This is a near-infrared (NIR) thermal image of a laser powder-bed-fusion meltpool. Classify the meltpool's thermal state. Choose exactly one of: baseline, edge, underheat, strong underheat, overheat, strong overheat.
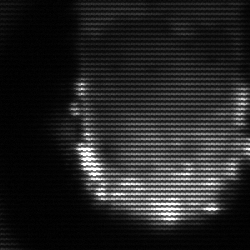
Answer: baseline